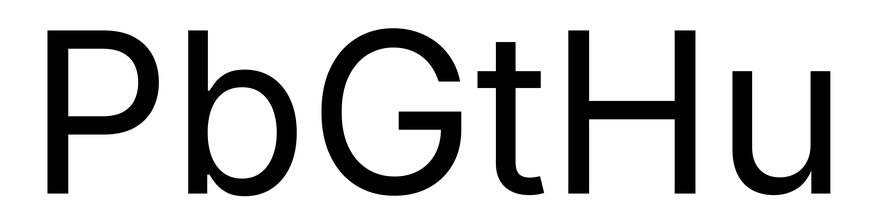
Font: Inter_Regular